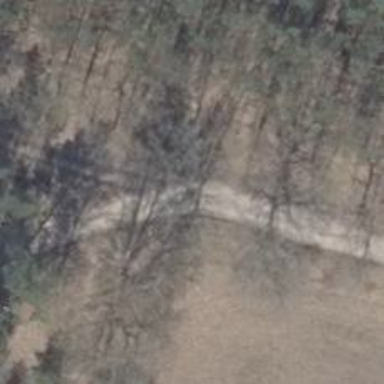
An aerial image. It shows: Dirt track road with grade3 tracktype.